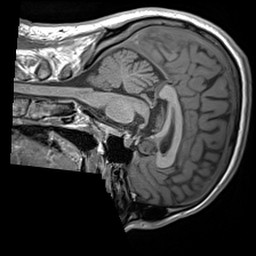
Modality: T1w
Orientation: sagittal
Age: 25
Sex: male
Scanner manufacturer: siemens
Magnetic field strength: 3 T
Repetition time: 1.6 s
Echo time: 0.00236 s